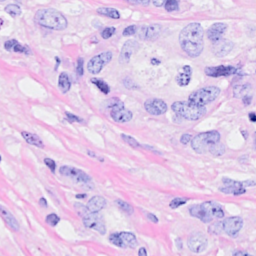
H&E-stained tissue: Breast